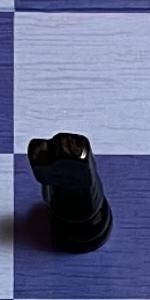
Label: Knight_Black